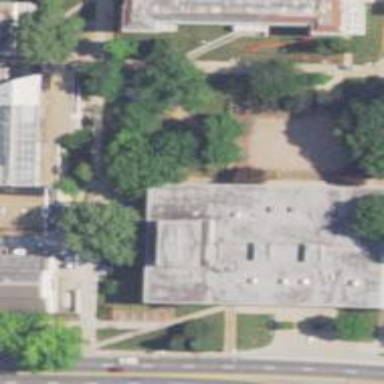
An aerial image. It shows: School building.